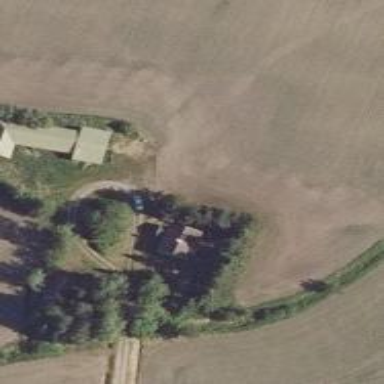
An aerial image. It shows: Farmyard area.